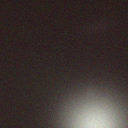
Screen state: off